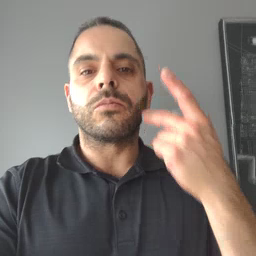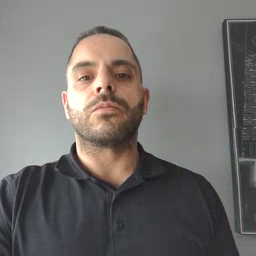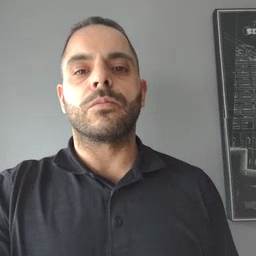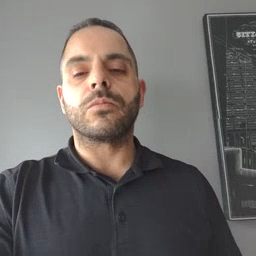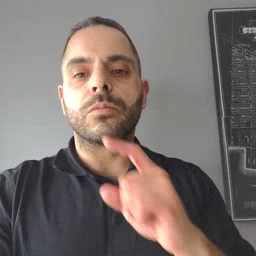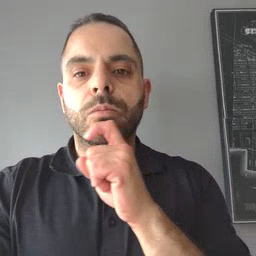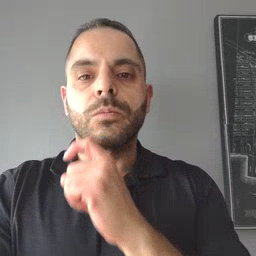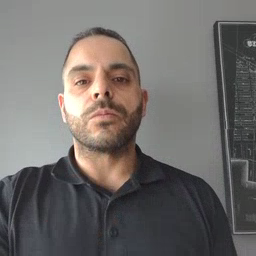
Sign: cereal